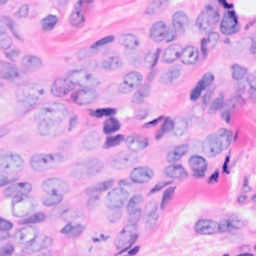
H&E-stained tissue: Breast